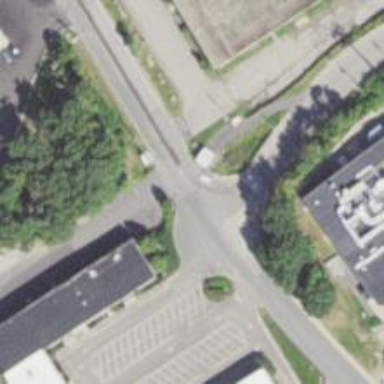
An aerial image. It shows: Road with stop sign.